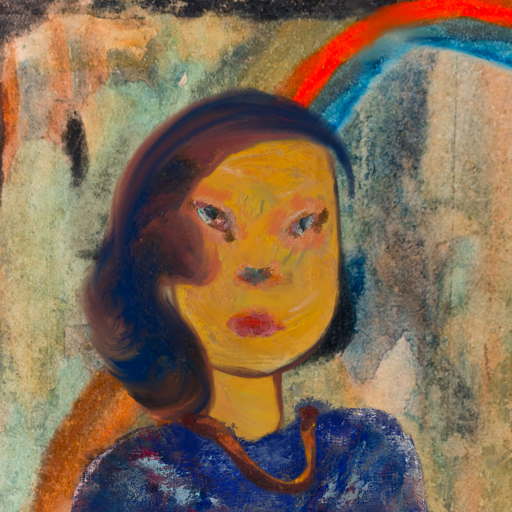
Background: Childish, Head And Neck Front: After_Raid, Face Front: Boggyland, Bust: Irani, Hair Front: Mother_And_Son_Son, Head Accessory: Blank, Second Necklace: Comrade, Necklace: Blank, Baby: Blank